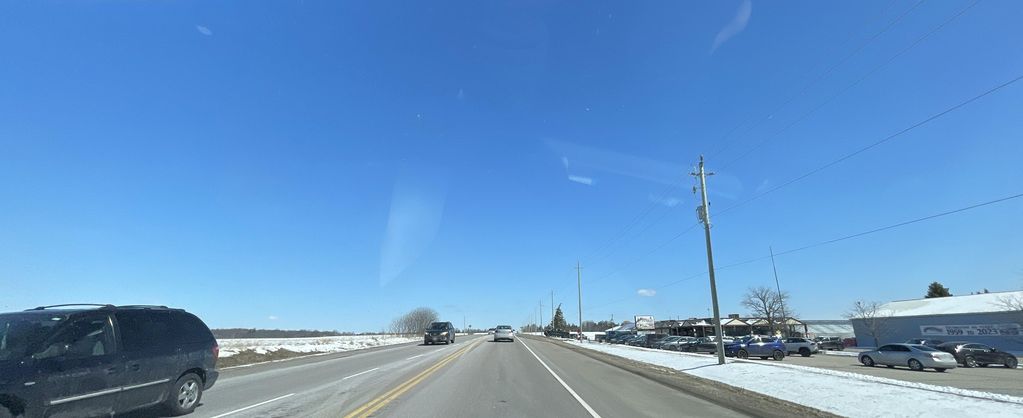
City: kitchener-waterloo